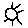
Label: sun